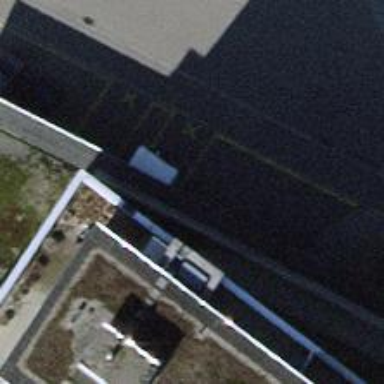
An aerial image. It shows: Parking entrance.